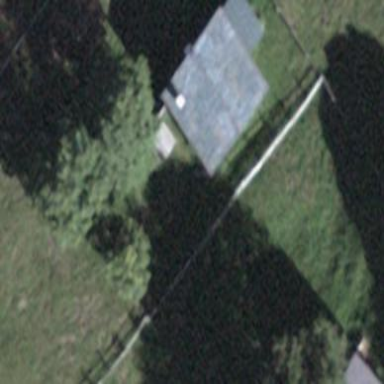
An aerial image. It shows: Simple house.